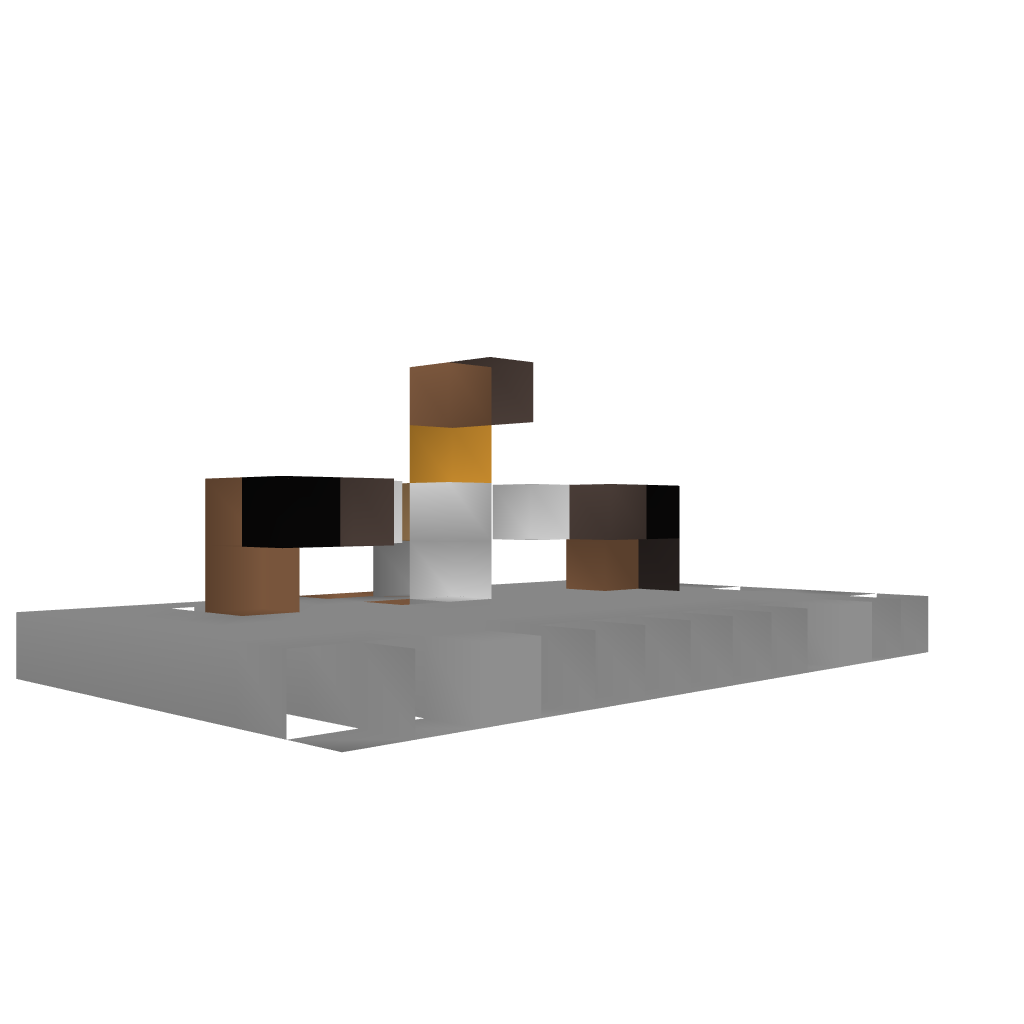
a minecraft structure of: Iron Golem Self Builder